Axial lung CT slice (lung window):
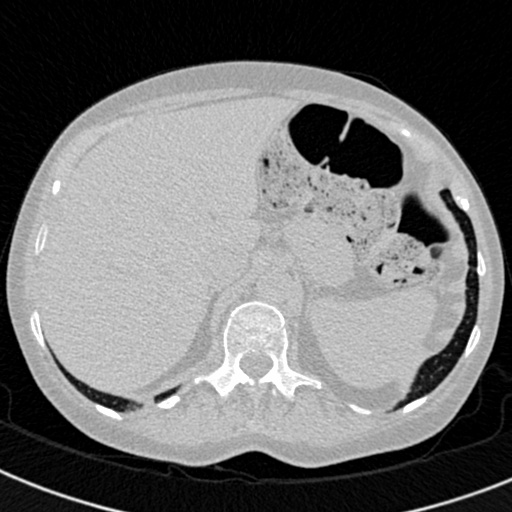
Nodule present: no